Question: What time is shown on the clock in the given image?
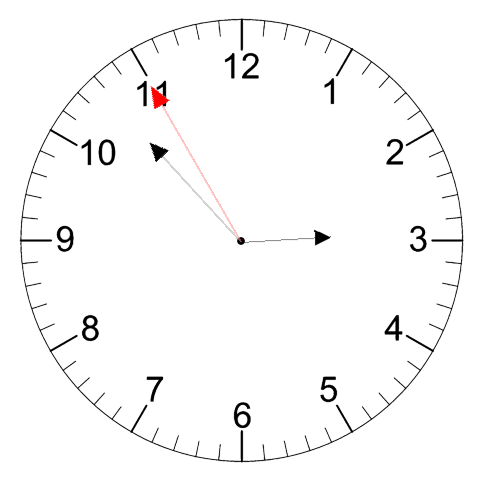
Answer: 02:52:55